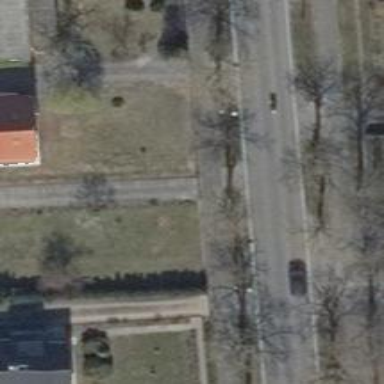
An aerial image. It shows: Beautiful avenue lined with deciduous broadleaved trees.